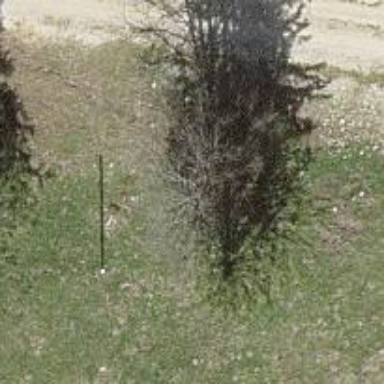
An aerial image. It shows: Single tag "natural: tree."